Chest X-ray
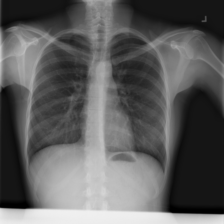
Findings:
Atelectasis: negative
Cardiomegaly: negative
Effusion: negative
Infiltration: negative
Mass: negative
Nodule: negative
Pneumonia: negative
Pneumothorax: negative
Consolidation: negative
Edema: negative
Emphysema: negative
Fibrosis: negative
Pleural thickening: negative
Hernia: negative